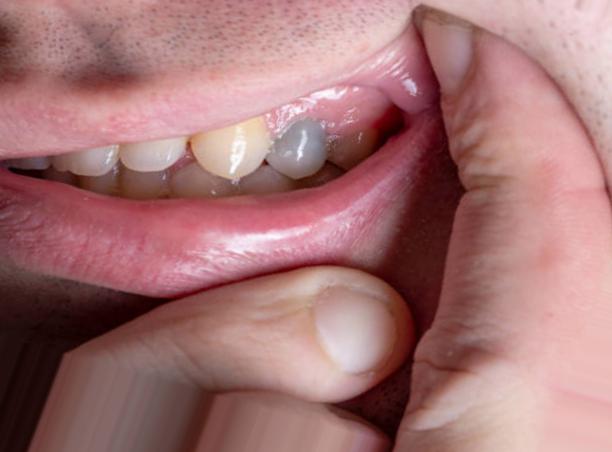
Condition: Caries